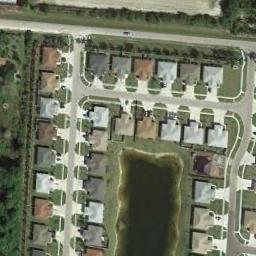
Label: dense_residential